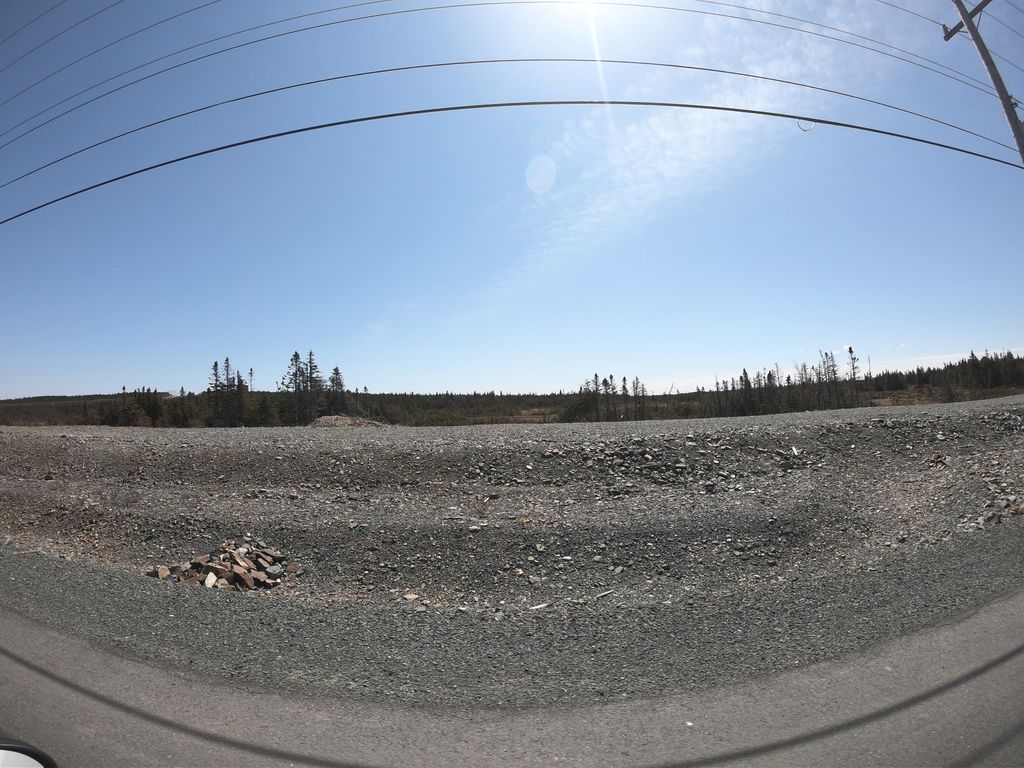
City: st_johns